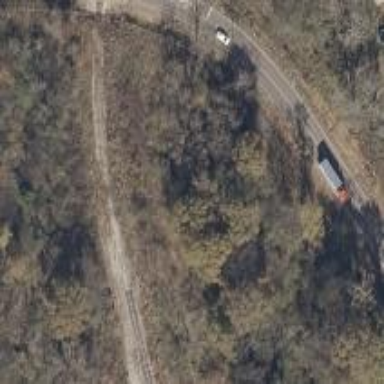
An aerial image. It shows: Abandoned railway.